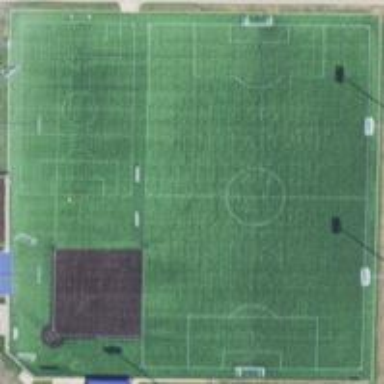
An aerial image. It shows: Soccer pitch for leisureland activities.